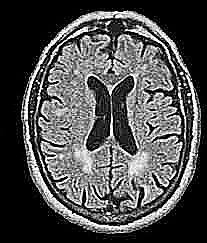
Label: notumor